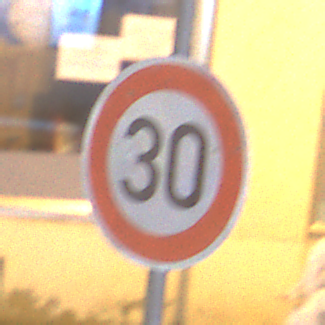
Verkehrszeichen: Geschwindigkeit30
Umgebung: Outdoor, Urban
Tageszeit: Night
Wetter: Overcast
Licht: Artificial
Jahreszeit: Winter
Kontrast: MediumContrast